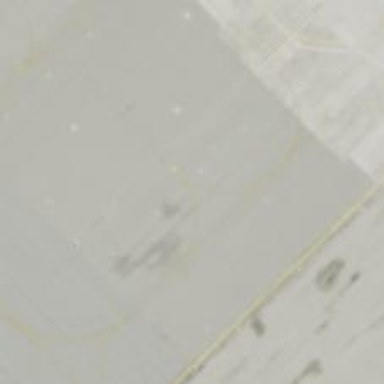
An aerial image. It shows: Image of taxiway at airport.